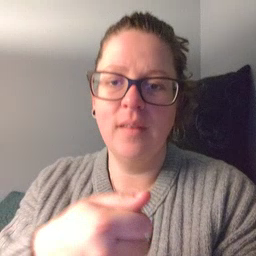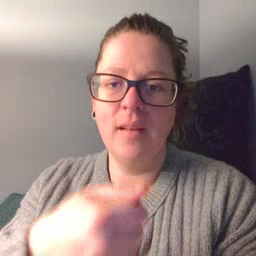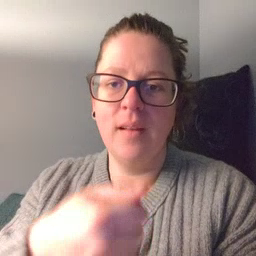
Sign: hide